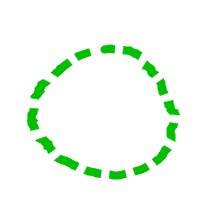
Shape: circle